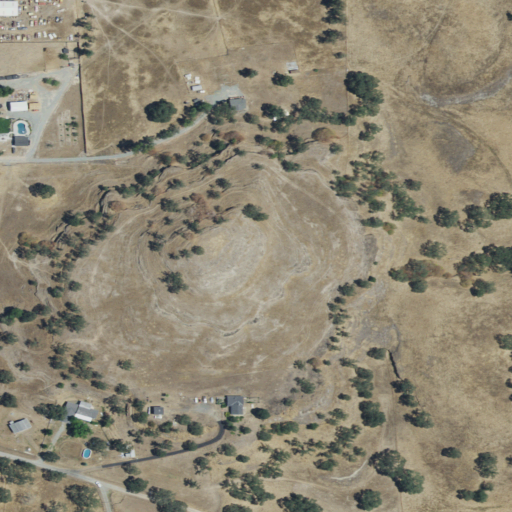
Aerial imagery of mountain in California named Opal Hill containing grassland, shrub, open development, low intensity development, and medium intensity development